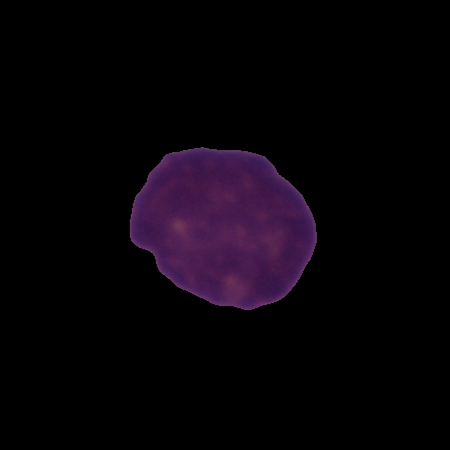
Label: healthy